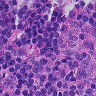
Metastatic tissue present: no